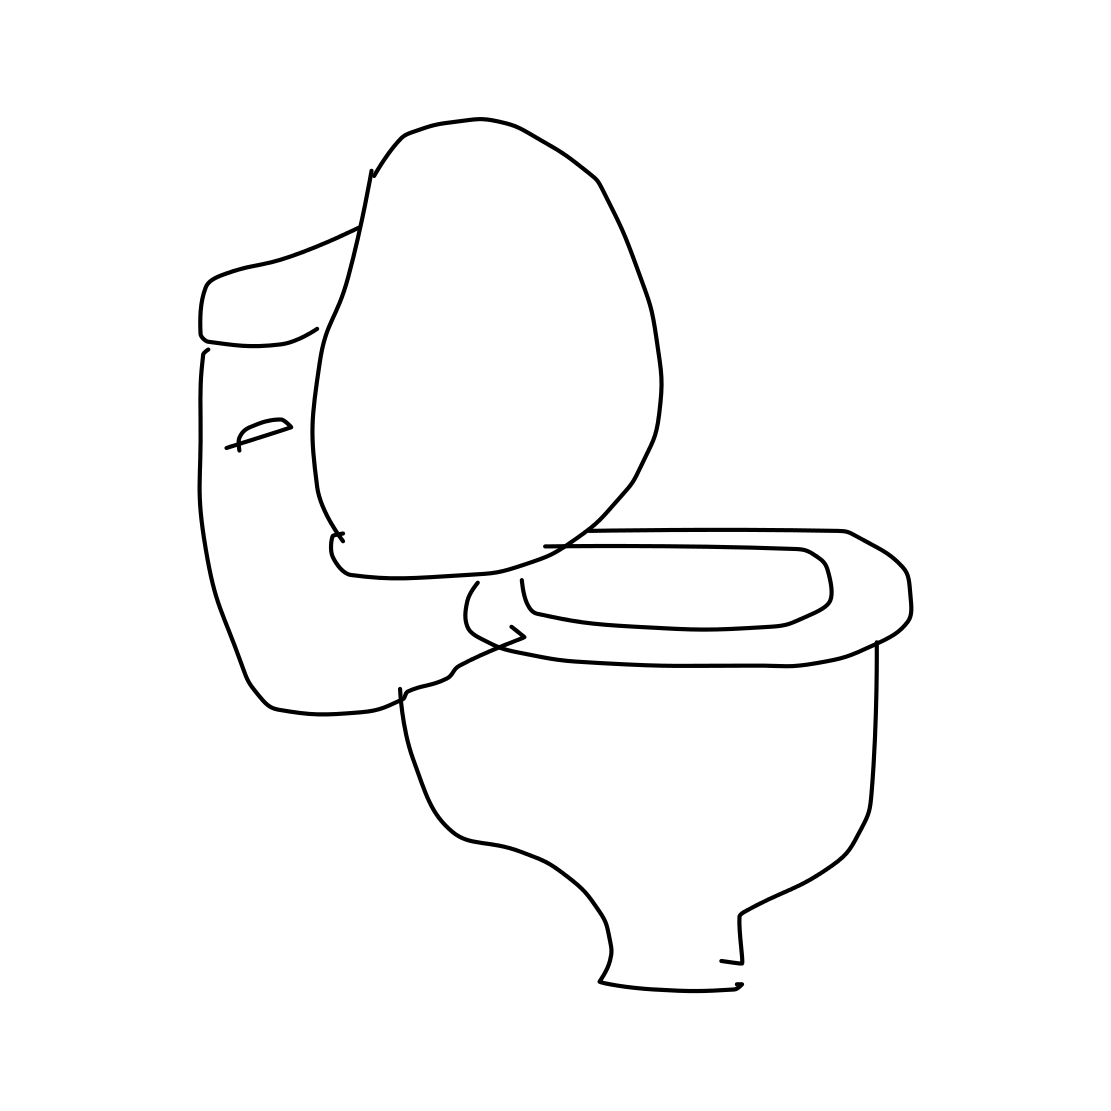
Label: toilet